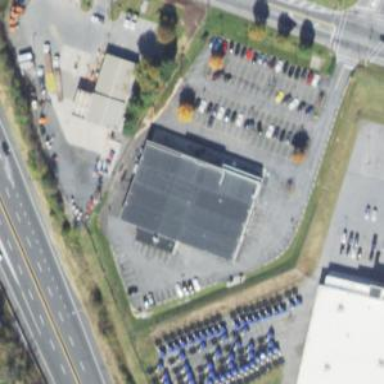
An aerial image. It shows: Retail building.